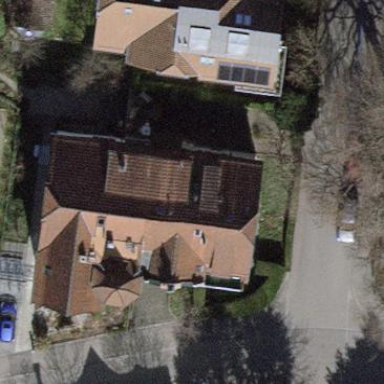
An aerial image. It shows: Building with tile roof.